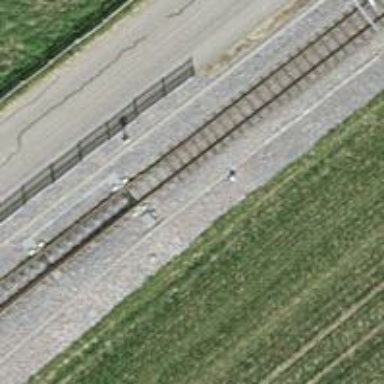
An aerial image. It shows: Railway switch.